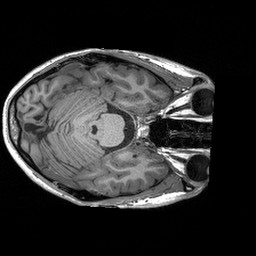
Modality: T1w
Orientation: axial
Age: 30
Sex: male
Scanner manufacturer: siemens
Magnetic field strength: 3 T
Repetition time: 2.3 s
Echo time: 0.00233 s